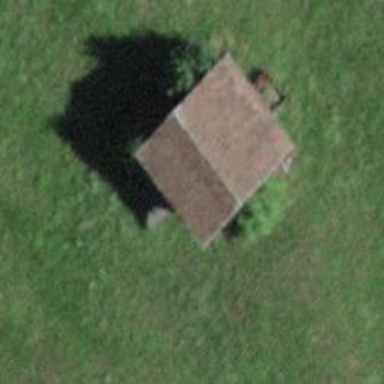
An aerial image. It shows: Rural barn.